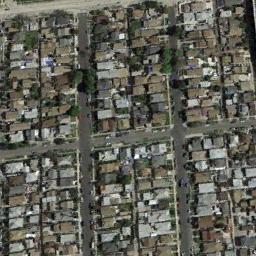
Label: dense_residential